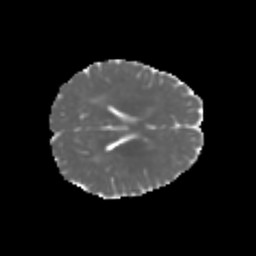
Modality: MD
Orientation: axial
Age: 5
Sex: male
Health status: healthy